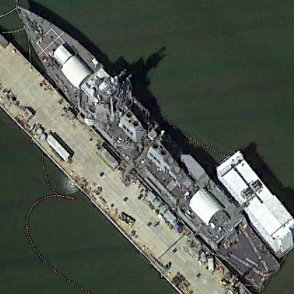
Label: destroyer